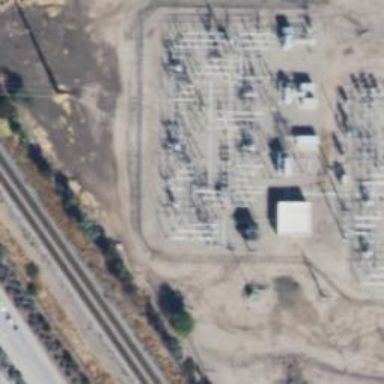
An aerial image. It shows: Switch for power supply.